Interaction volume radius: 10 \u00c5
Interaction volume height: 25 \u00c5
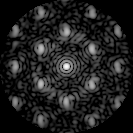
Disorder parameter: 0.4326